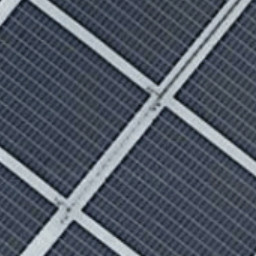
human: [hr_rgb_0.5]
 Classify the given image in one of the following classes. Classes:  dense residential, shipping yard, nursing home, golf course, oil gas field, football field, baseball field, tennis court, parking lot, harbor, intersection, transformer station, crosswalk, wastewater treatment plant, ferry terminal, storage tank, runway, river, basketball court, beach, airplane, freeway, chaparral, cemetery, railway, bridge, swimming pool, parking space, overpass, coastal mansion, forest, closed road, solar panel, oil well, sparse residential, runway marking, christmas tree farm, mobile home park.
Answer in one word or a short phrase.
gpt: solar panel